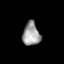
Tissue: lung
Cell type: Others
Senescence score: 0.2417
Nuclear area (px): 392
Mean DAPI intensity: 158.286